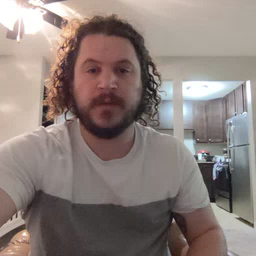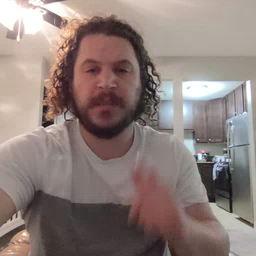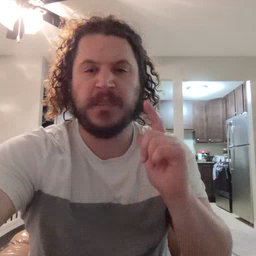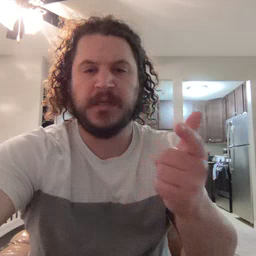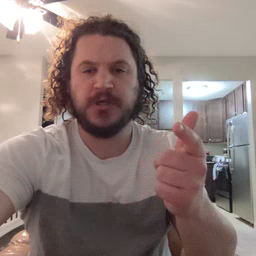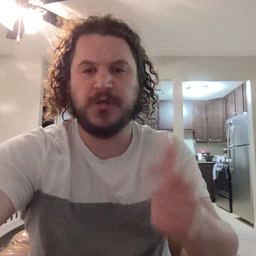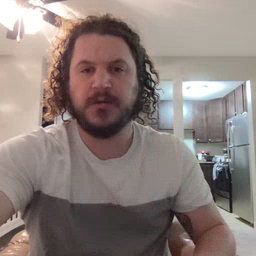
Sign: later